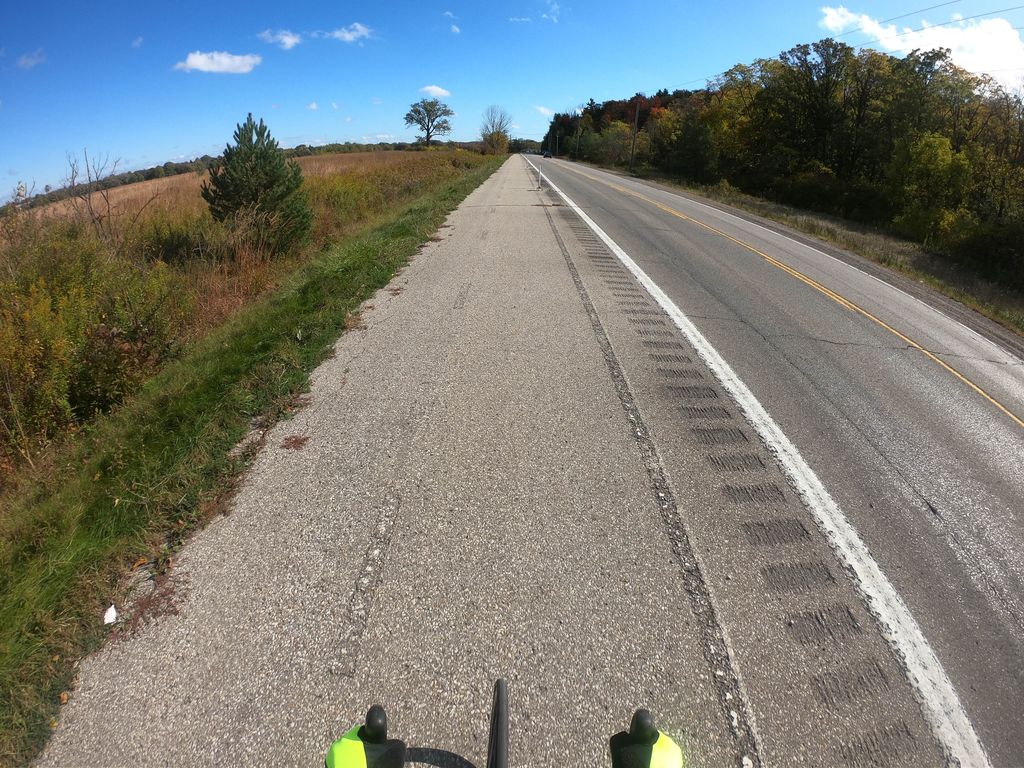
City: kitchener-waterloo